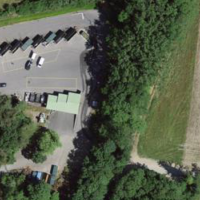
EUNIS habitat code: 44
Species observed at this site:
Circaea lutetiana